Question: I cannot manage to get my head around redbacktrees, based on this implementation <URL>.
'''
/**
* Insert into the tree.
* @param item the item to insert.
* @throws DuplicateItemException if item is already present.
*/
public void insert( AnyType item )
{
current = parent = grand = header;
nullNode.element = item;
while( compare( item, current ) != 0 )
{
great = grand; grand = parent; parent = current;
current = compare( item, current ) < 0 ?
current.left : current.right;
// Check if two red children; fix if so
if( current.left.color == RED && current.right.color == RED )
handleReorient( item );
}
// Insertion fails if already present
if( current != nullNode )
throw new DuplicateItemException( item.toString( ) );
current = new RedBlackNode<AnyType>( item, nullNode, nullNode );
// Attach to parent
if( compare( item, parent ) < 0 )
parent.left = current;
else
parent.right = current;
handleReorient( item );
}
'''
I've just made a simple tree using the numbers 1,14,15,2,11,7,5,8
'''
// Test program
public static void main( String [ ] args )
{
RedBlackTree<Integer> t = new RedBlackTree<Integer>( );
t.insert(1);
t.insert(14);
t.insert(15);
t.insert(2);
t.insert(11);
t.insert(7);
t.insert(5);
t.insert(8);
t.printTree();
}
'''
And based off the example from <URL>, My Tree should look something like...

And my console output from the printTree function
'''
/**
* Print all items.
*/
public void printTree( )
{
printTree( header.right );
}
/**
* Internal method to print a subtree in sorted order.
* @param t the node that roots the tree.
*/
private void printTree( RedBlackNode<AnyType> t )
{
if( t != nullNode )
{
printTree( t.left );
System.out.println("main element is <" + t.element + "("+t.color+")> left <" + t.left.element +"> right <" + t.right.element + ">" );
printTree( t.right );
}
}
'''
Is...
'''
main element is <1(COLOR:RED)> left <8> right <8>
main element is <2(COLOR:BLACK)> left <1> right <5>
main element is <5(COLOR:RED)> left <8> right <8>
main element is <7(COLOR:RED)> left <2> right <14>
main element is <8(COLOR:BLACK)> left <8> right <8>
main element is <11(COLOR:RED)> left <8> right <8>
main element is <14(COLOR:BLACK)> left <11> right <15>
main element is <15(COLOR:RED)> left <8> right <8>
'''
(for reading purposes I have renamed 0 and 1 as COLOR RED AND BLACK)
From what I understand the "header" variable is the root of the tree.
If I was to do something like
'''
public void function(AnyType x)
{
RedBlackNode<AnyType> n = find(x);
//what is the parent of n?
}
/**
* Find an item in the tree.
* @param x the item to search for.
* @return the matching item or null if not found.
*/
public RedBlackNode<AnyType> find( AnyType x )
{
nullNode.element = x;
current = header.right;
for( ; ; )
{
if( x.compareTo( current.element ) < 0 )
current = current.left;
else if( x.compareTo( current.element ) > 0 )
current = current.right;
else if( current != nullNode )
return current;
else
return null;
}
}
'''
From the above pastebin implementation of RedBlackTree how do I know what my current parent element is for n?
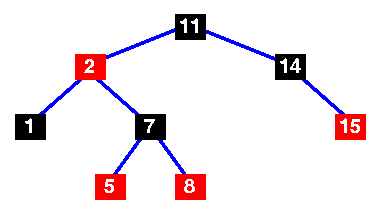
Answer: If it's a proper red-black tree, abides by the rules, then the root to be black, so 1 cannot be the root.
I've build a red-black tree in Java which has a much better print-out if you are interested:
'''
+-- (Black) 8
+-- (Black) 2
| +-- (Red) 1
| | +-- (Black) null
| | +-- (Black) null
| +-- (Red) 5
| +-- (Black) null
| +-- (Black) null
+-- (Red) 15
+-- (Black) 11
| +-- (Black) null
| +-- (Red) 14
| +-- (Black) null
| +-- (Black) null
+-- (Black) 17
+-- (Black) null
+-- (Black) null
'''
<URL> is the code to the red-black tree, check out the RedBlackTreePrinter class to see how I built the console output.